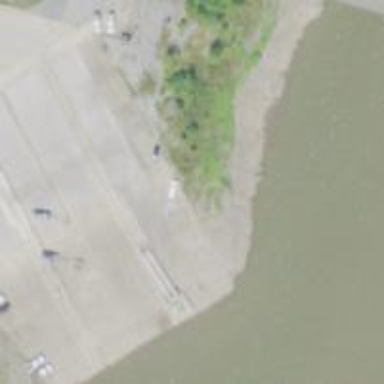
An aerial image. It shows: Slipway on leisure land.